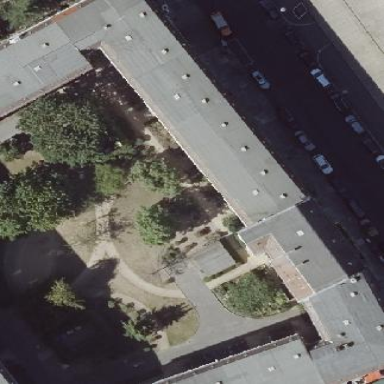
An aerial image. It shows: Apartment building with double saltbox roof shape.